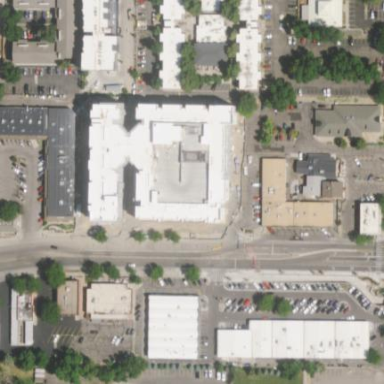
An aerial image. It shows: Part of building.